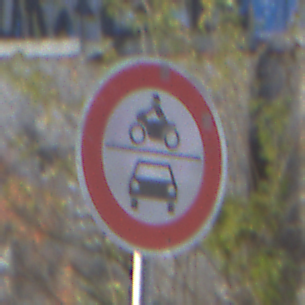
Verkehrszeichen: VerbotKraftfahrzeuge
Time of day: MorningAfternoon
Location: Outdoor (Urban)
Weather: PartlyCloudy
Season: NotSpecified
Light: Natural